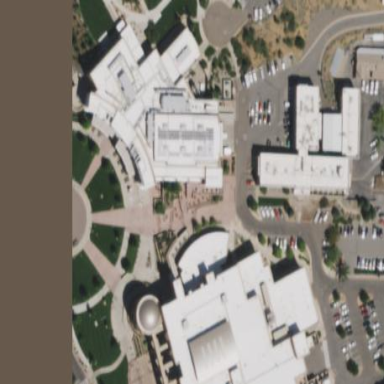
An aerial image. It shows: Community center within university building.